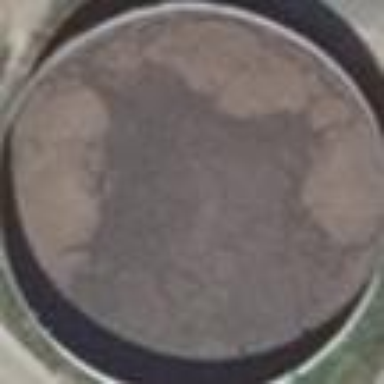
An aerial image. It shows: Storage tank that is man-made.